Question: I try to count each value in each button

The PHP Code
'''
<?php for($i = 0; $i < 5; $i++){?>
<a class="btn btn-primary btn-count" data-id="<?php echo($i)?>" id="click[<?php echo($i)?>]">
Click Me <h7 id="count[<?php echo($i)?>]">(0)</h7>
</a>
<?php }?>
'''
Jquery
'''
$(document).ready(function() {
var i = 0;
$(".btn-count").click(function(){
i++;
var id = $(this).data('id');
$("#count["+id+"]").text(i);
});
}
'''
But it didn't work at all. Anyone can tell me where this code goes wrong?
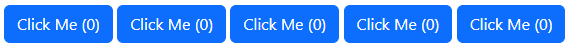
Answer: You don't need to use the id's for this, you can use '.find()' to find the child based on your html.
Then get the "count" value from your element and add 1 to it.
'''
$(document).ready(function() {
$(".btn-count").click(function() {
$(this).find("h6").text(function(i, n) {
var count = +n.match(/\(([^)]+)\)/)[1];
return '(${count+1})'
});
});
})
'''
'''
$(document).ready(function() {
$(".btn-count").click(function() {
$(this).find("h6").text(function(i, n) {
var count = +n.match(/\(([^)]+)\)/)[1];
return '(${count+1})'
});
});
})
'''
'''
<script src="https://cdnjs.cloudflare.com/ajax/libs/jquery/3.3.1/jquery.min.js"></script>
<a class="btn btn-primary btn-count" data-id="<?php echo($i)?>" id="click[<?php echo($i)?>]">
Click Me <h6 id="count[<?php echo($i)?>]">(0)</h6>
</a>
<a class="btn btn-primary btn-count" data-id="<?php echo($i)?>" id="click[<?php echo($i)?>]">
Click Me <h6 id="count[<?php echo($i)?>]">(0)</h6>
</a>
'''
Problem with having a global counter as you have in 'var i = 0;' it will no represent the button you have click, but all of them.